Field crop: tomato
Growth stage: 2
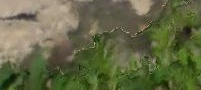
Species: tomato